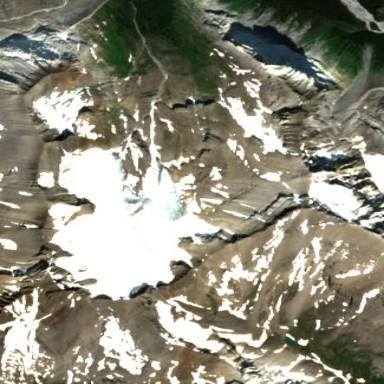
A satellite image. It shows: Majestic glacier in the distance.